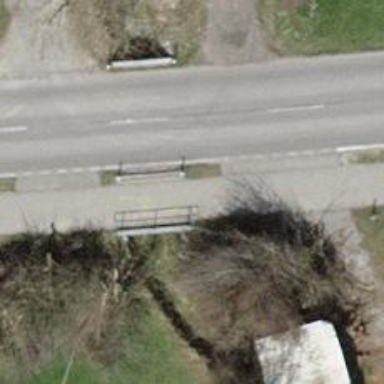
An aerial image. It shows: Asphalt cycleway on bridge.